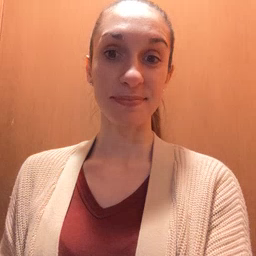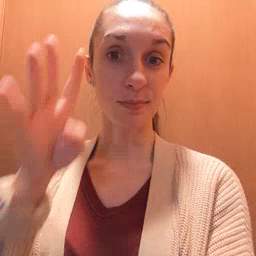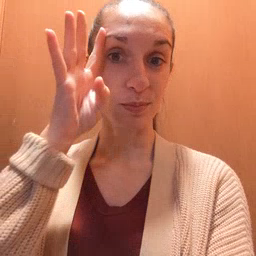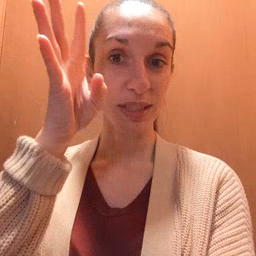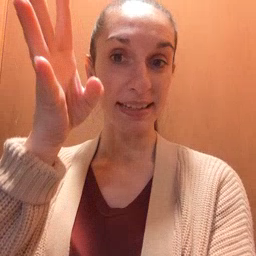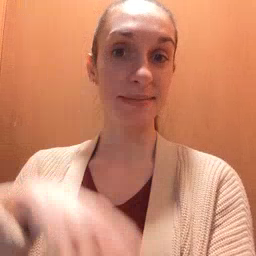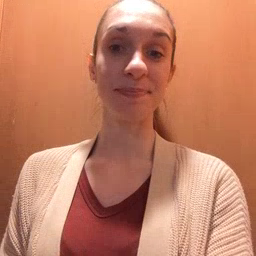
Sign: pretend